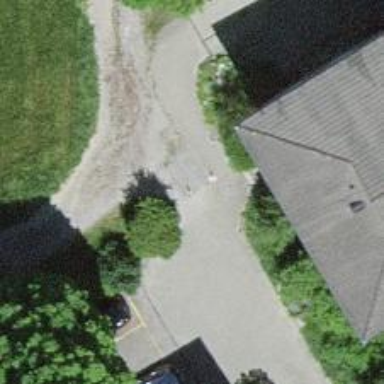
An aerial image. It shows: Bollard barrier.